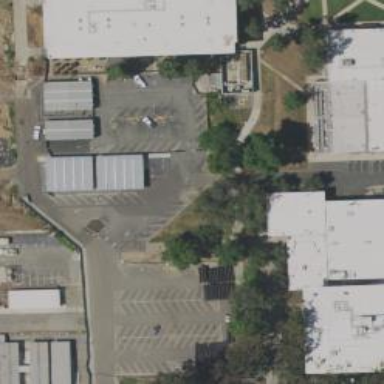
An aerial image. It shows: Road serving as parking aisle.